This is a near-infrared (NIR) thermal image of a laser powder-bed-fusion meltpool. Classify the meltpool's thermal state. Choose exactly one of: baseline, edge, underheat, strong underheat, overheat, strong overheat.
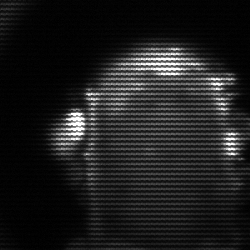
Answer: baseline